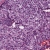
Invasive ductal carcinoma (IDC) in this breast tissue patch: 0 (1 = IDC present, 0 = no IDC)